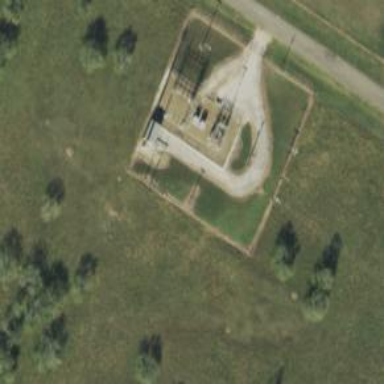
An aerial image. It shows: Distribution level power substation surrounded by fence.